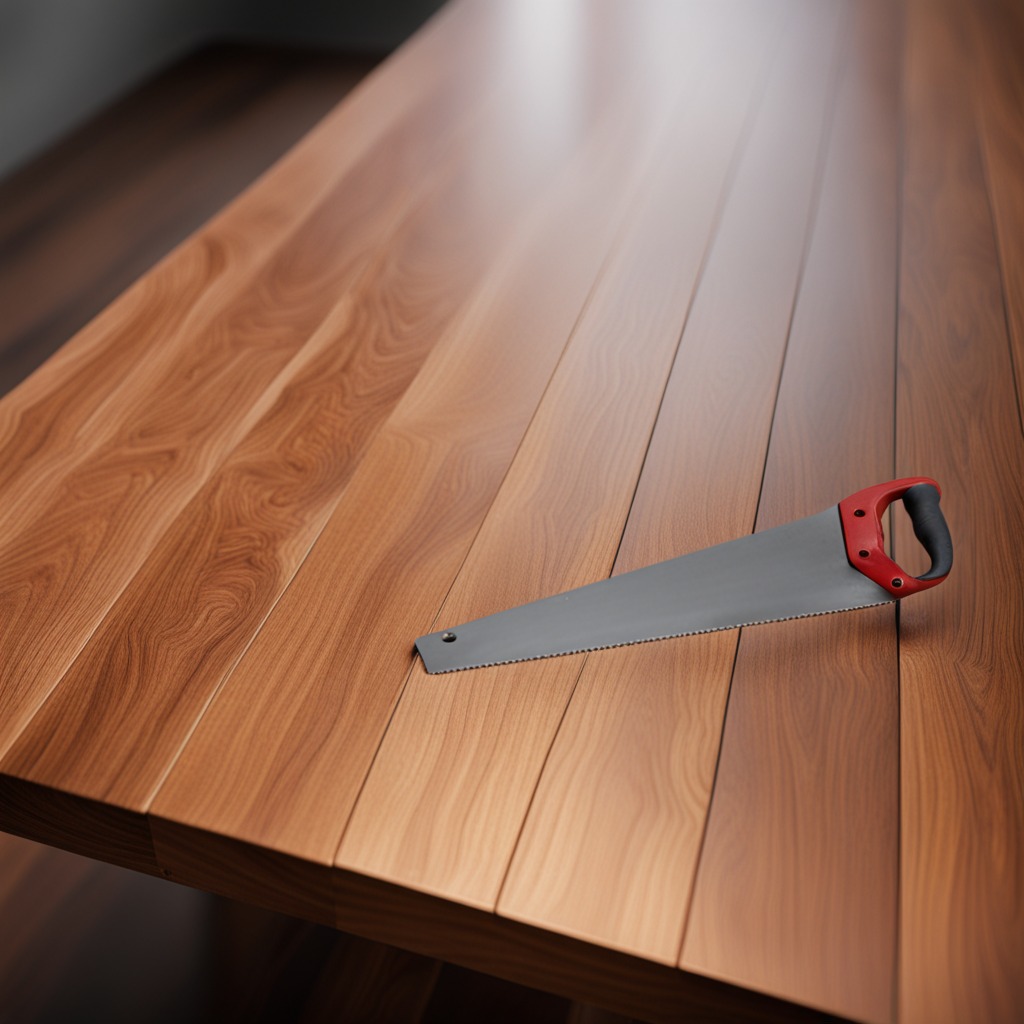
A handheld metal saw is lying on the wooden table.